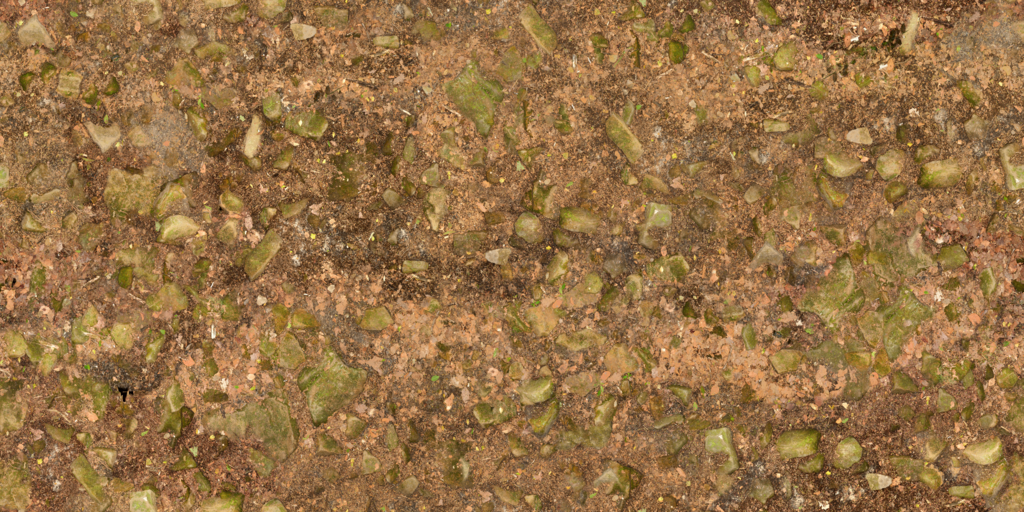
Texture map type: Color